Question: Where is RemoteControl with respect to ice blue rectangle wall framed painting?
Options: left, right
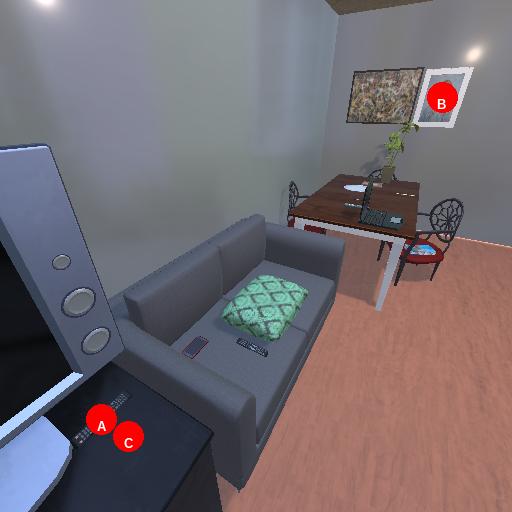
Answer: left